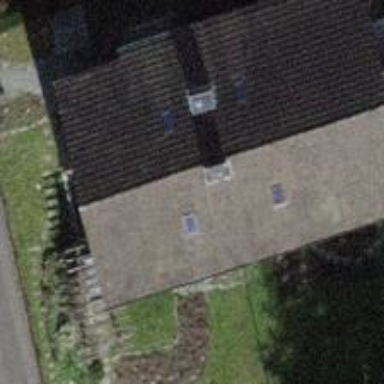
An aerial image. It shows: Building with tiled roof.